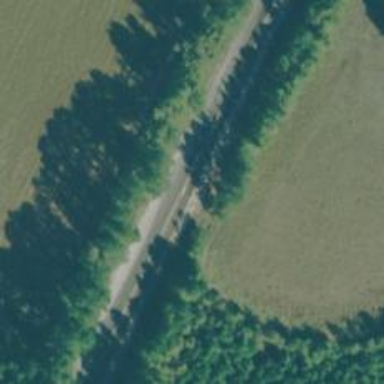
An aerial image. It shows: Railway track.